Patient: sex M, age 57
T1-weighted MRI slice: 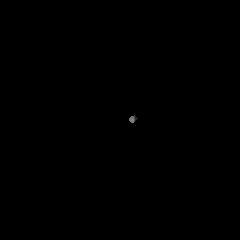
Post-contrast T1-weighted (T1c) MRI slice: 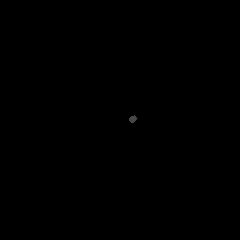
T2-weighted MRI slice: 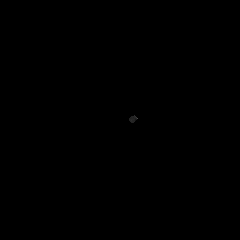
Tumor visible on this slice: no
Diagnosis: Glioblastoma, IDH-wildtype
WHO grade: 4